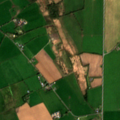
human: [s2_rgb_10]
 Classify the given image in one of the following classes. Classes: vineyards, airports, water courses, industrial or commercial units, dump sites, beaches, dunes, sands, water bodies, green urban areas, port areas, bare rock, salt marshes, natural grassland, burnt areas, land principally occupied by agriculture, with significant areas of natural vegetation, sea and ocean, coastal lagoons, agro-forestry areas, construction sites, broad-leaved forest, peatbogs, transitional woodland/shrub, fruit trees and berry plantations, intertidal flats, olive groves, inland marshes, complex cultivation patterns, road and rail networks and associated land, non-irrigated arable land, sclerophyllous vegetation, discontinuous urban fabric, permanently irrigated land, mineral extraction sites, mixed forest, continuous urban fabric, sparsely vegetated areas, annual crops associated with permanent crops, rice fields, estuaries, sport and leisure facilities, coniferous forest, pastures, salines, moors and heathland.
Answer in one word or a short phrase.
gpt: non-irrigated arable land, pastures